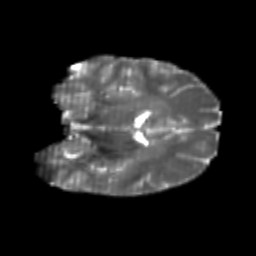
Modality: T2w
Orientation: coronal
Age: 21
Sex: male
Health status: healthy
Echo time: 0.074 s